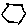
Label: hexagon